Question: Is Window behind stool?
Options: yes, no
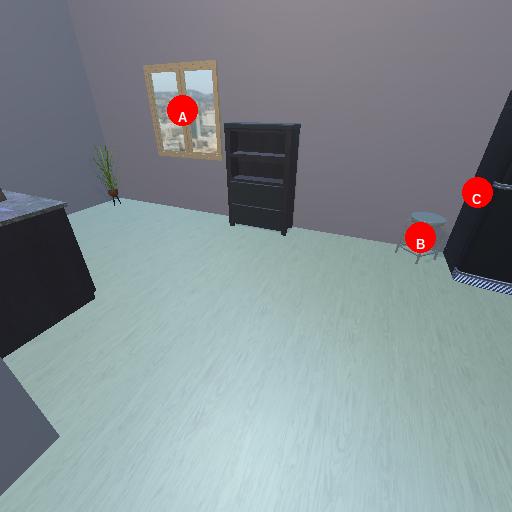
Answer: yes